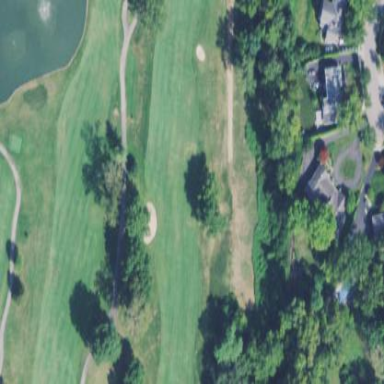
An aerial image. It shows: Golf fairway surrounded by grass.